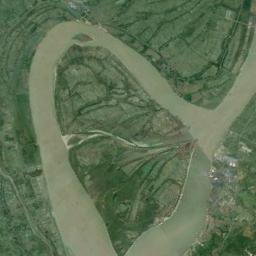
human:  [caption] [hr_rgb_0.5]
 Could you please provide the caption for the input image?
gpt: There are many trees on the island .

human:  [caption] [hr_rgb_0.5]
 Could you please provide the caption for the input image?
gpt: The whole island is green .

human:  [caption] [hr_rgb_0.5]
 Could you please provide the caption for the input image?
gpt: A shuttle-shaped island surrounded by turquoise waters between the land  The island is a green and yellow intersecting field .

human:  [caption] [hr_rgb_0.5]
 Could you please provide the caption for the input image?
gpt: The central island has some farmland and roads and the color of the river is yellow .

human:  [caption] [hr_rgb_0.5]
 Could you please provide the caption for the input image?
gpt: There are many green farmlands on the island in a river .